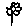
Label: flower